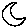
Label: moon